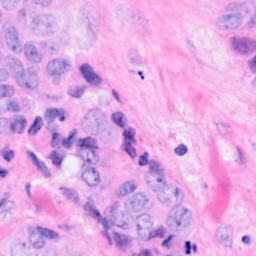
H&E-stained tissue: Breast